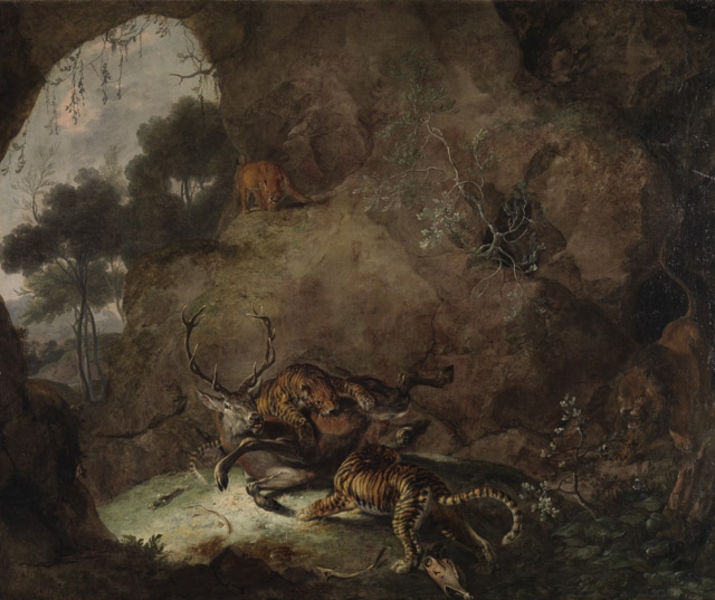
Titel: Zwei Tiger, einen Hirsch reißend
Künstler: Carl Borromäus Andreas Ruthart
Standort: Karlsruhe
Institution: Staatliche Kunsthalle Karlsruhe
Schlagwörter: angriff, baum, berg, blätter, felsen, gemälde, gestein, himmel, kampf, kopf, schatten, wasser, wolken, bäume, grün, landschaft, sand, abend, blume, braun, holz, licht, ölbild, blüten, gras, tier, tiere, wolke, schädel, stein, steine, tod, tot, öl, ast, dämmerung, natur, stamm, strauch, gebüsch, sonne, drei, blatt, pflanze, pflanzen, höhle, höle, rosa, wald, rund, stillleben, fell, hufe, schwanz, düster, zwei, fels, sonnenuntergang, wild, woken, pfoten, savanne, fleisch, knochen, katze, mond, durchblick, moos, brutal, jagd, pfote, leben, skelett, zähne, wurzeln, beute, hirsch, hölle, gefährlich, fressen, grotte, wildnis, eiche, jagdbeute, löwe, opfer, töten, fang, katzen, geweih, tatzen, beissen, biss, jagen, reissen, leopard, raubkatze, hohl, jagdszene, tazten, raubtiere, tieger, tiger, dschungel, löwin, wildkatze, wildtier, lauernd, raubkatzen, schleichen, elch, evolution, luchs, grausam, liane, puma, gewei, todeskampf, kamof, lux, hähle, angrifff, wildkatzen, hirschtiger, pfanlze, tkampf